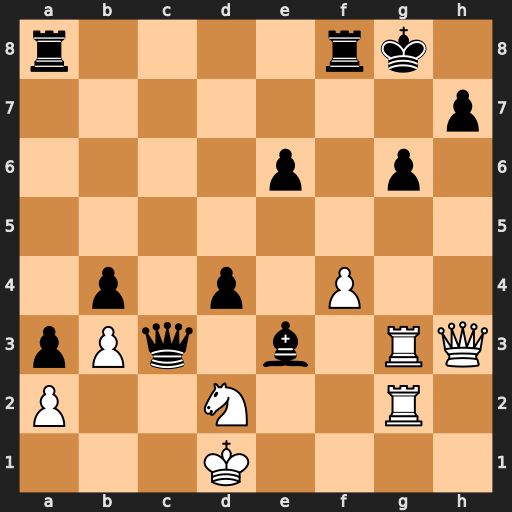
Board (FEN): r4rk1/7p/4p1p1/8/1p1p1P2/pPq1b1RQ/P2N2R1/3K4
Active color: w
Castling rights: -
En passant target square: -
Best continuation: Rxg6+ Kh8 Rg7 Qa1+ Ke2 d3+ Kxe3 Qe1+ Kf3